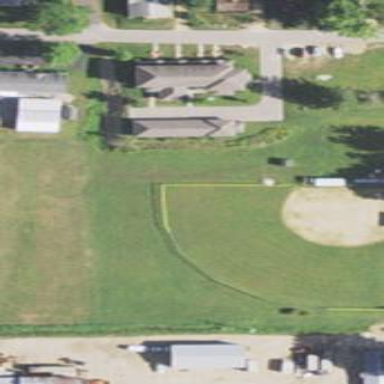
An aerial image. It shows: Baseball pitch for leisure and sports activities.